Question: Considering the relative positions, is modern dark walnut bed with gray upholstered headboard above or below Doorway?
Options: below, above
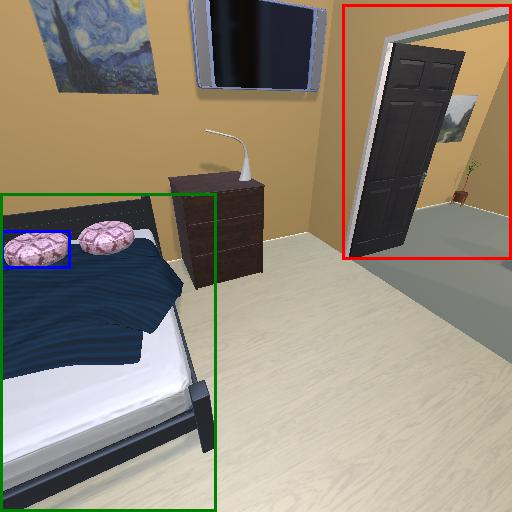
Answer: below